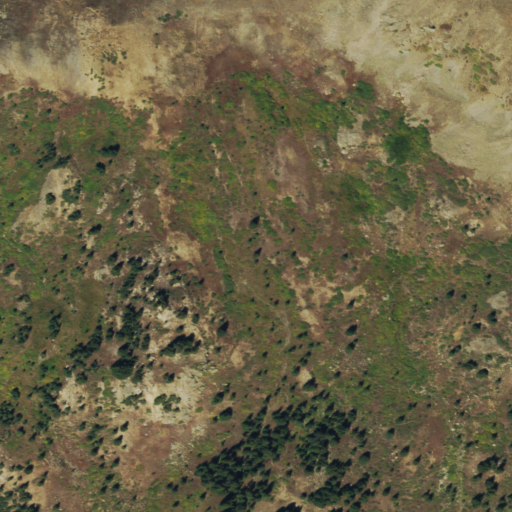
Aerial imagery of mountains in Colorado named Sawatch Range containing shrub, grassland, evergreen forest, and woody wetlands